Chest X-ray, PA view. Patient: 56 years old, sex F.
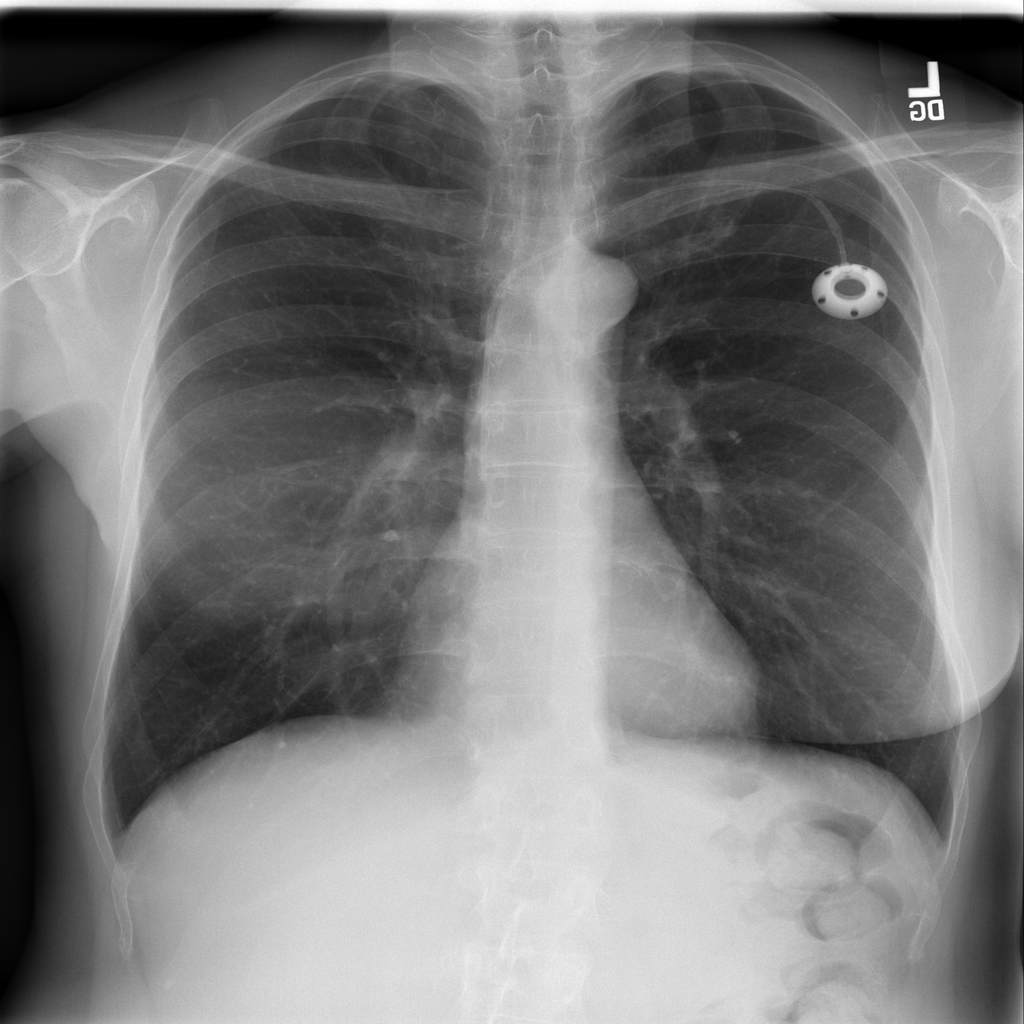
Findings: No Finding